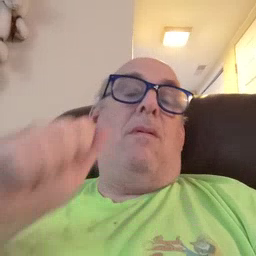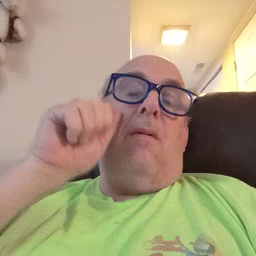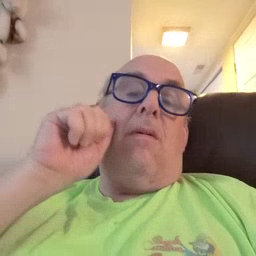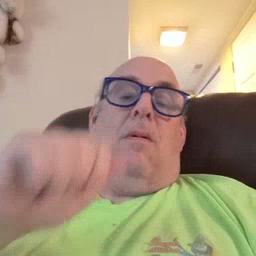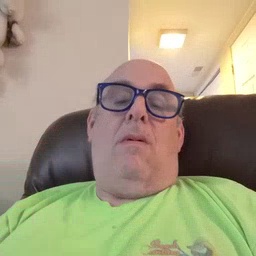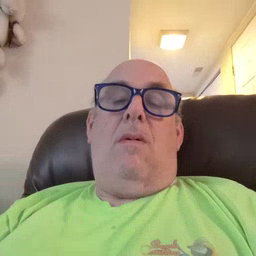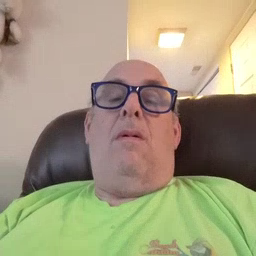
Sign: aunt